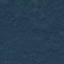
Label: Forest